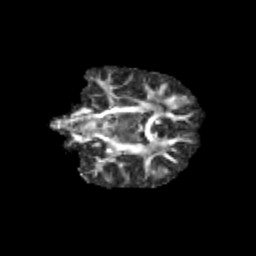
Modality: FA
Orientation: coronal
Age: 12
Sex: female
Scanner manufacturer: siemens
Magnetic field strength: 3 T
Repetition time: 3.8 s
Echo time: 0.07 s